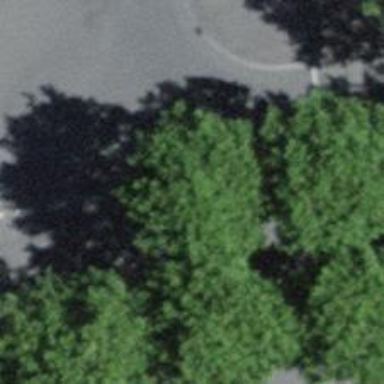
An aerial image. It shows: Avenue of broadleaved trees.